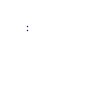
Particle: pion